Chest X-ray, AP view. Patient: 51 years old, sex M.
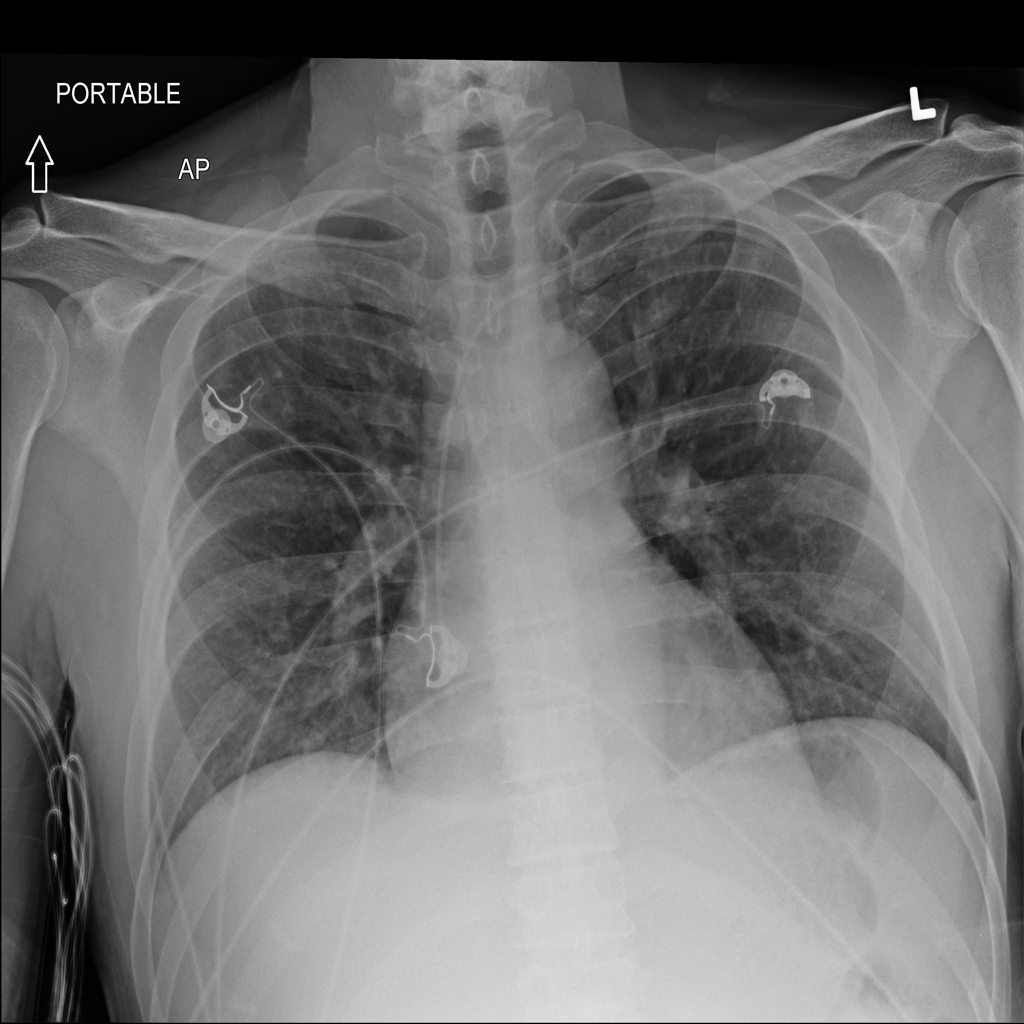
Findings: No Finding